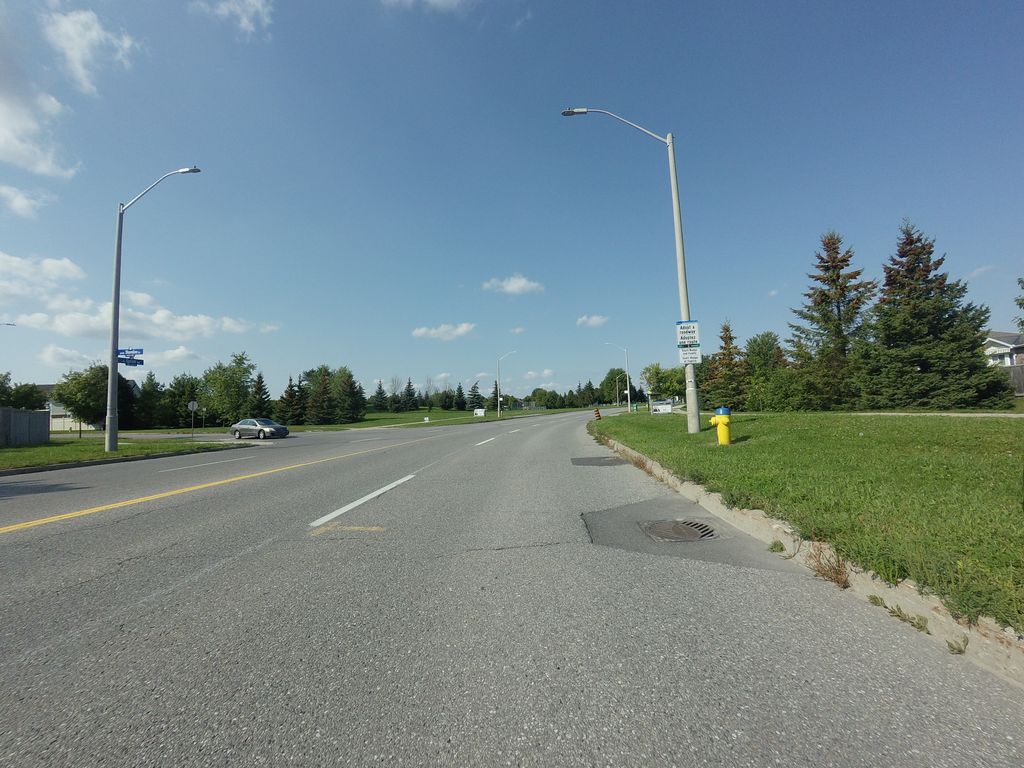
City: ottawa-gatineau